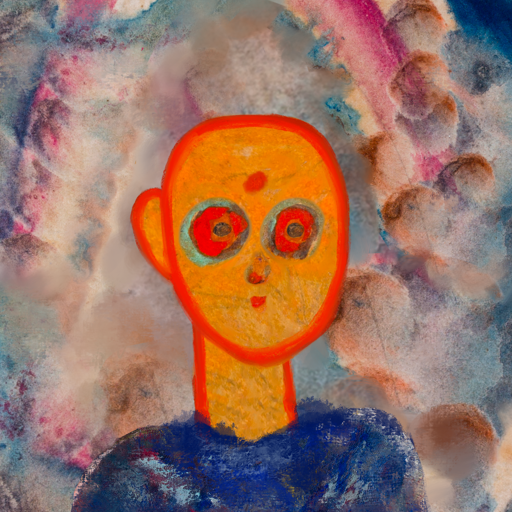
Background: Rupkatha, Head And Neck Front: Sisters, Face Front: Sisters, Bust: Irani, Hair Front: Blank, Head Accessory: Blank, Second Necklace: Blank, Necklace: Blank, Baby: Blank